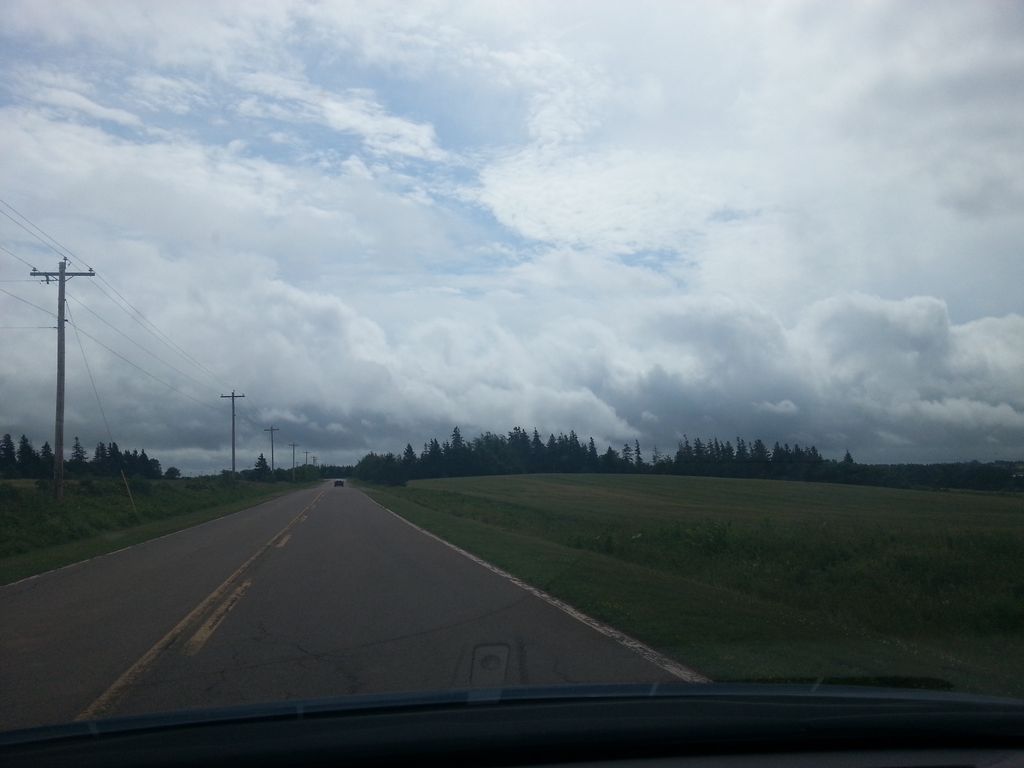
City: charlottetown